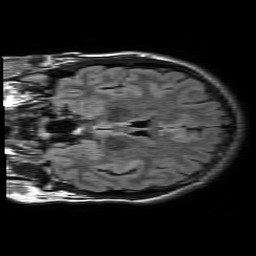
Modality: FLAIR
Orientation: coronal
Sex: female
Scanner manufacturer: philips
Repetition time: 11 s
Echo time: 0.125 s